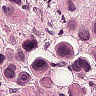
Metastatic tissue present: yes